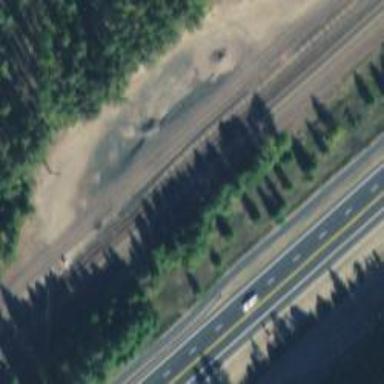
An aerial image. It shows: Railway siding with rails.